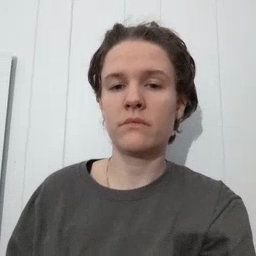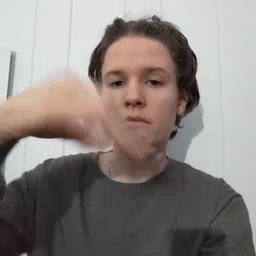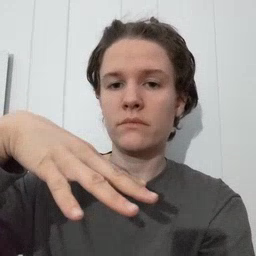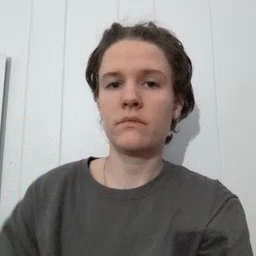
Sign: drop